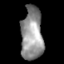
Tissue: skin
Cell type: Others
Senescence score: 0.6902
Nuclear area (px): 1122
Mean DAPI intensity: 147.006